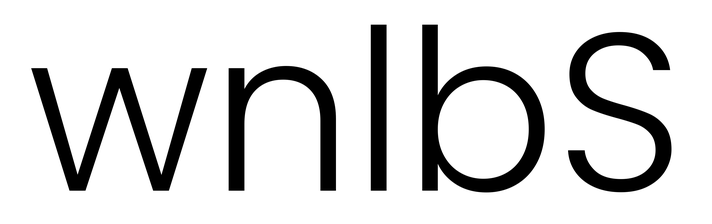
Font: Poppins-Light